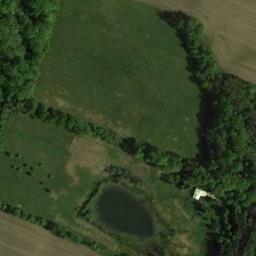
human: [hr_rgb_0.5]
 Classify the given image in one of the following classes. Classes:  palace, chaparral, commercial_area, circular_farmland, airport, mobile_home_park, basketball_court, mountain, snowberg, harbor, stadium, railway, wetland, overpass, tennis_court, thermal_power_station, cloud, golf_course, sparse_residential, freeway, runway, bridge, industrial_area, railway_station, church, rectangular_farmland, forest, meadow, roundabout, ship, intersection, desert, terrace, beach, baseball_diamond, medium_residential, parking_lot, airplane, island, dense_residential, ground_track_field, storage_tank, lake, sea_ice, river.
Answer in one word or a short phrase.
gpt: meadow